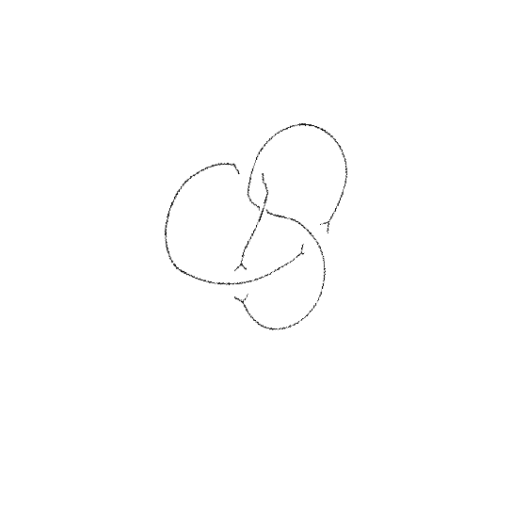
Crossing number: 4